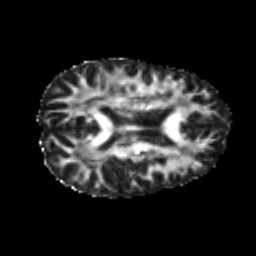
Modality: FA
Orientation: axial
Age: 24
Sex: male
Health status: healthy
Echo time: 0.074 s